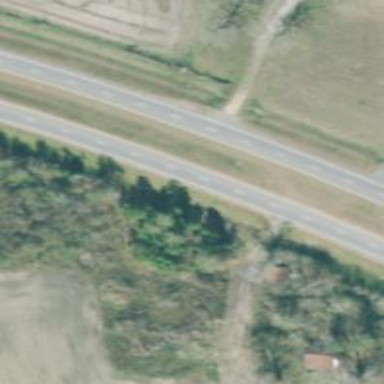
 surfaced with asphalt. It is classified as trunk highway."